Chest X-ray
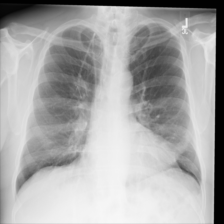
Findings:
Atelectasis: negative
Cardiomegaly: negative
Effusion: negative
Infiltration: negative
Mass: negative
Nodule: negative
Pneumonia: negative
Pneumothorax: negative
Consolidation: negative
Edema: negative
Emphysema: positive
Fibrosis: negative
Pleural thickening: negative
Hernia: negative